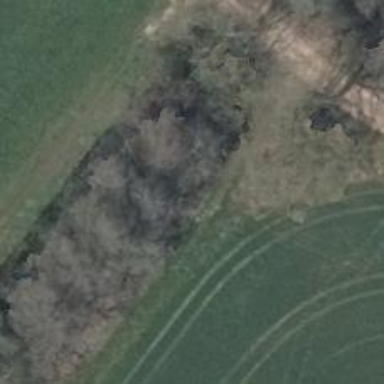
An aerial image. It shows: Row of deciduous broadleaved trees.